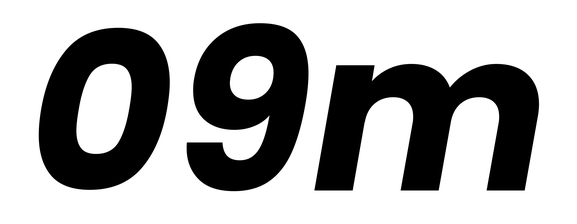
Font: Poppins-BoldItalic